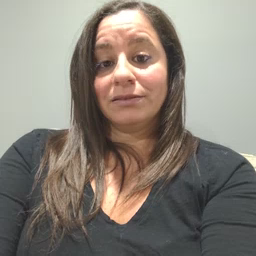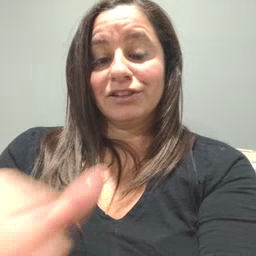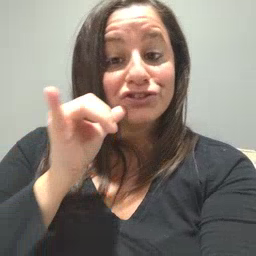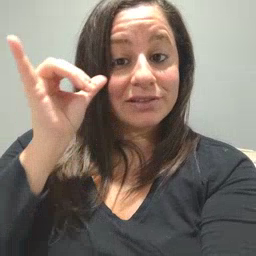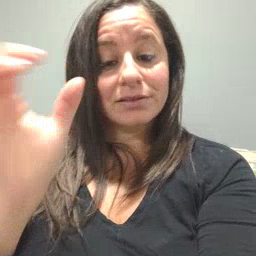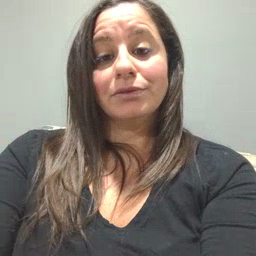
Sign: yesterday